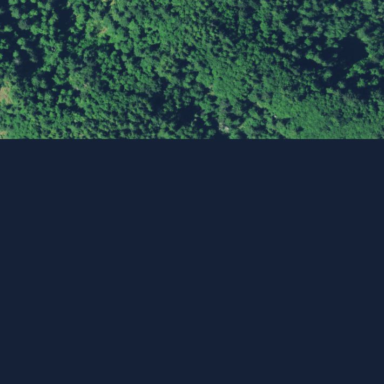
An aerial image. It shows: Evergreen forest with needle-leaved trees.